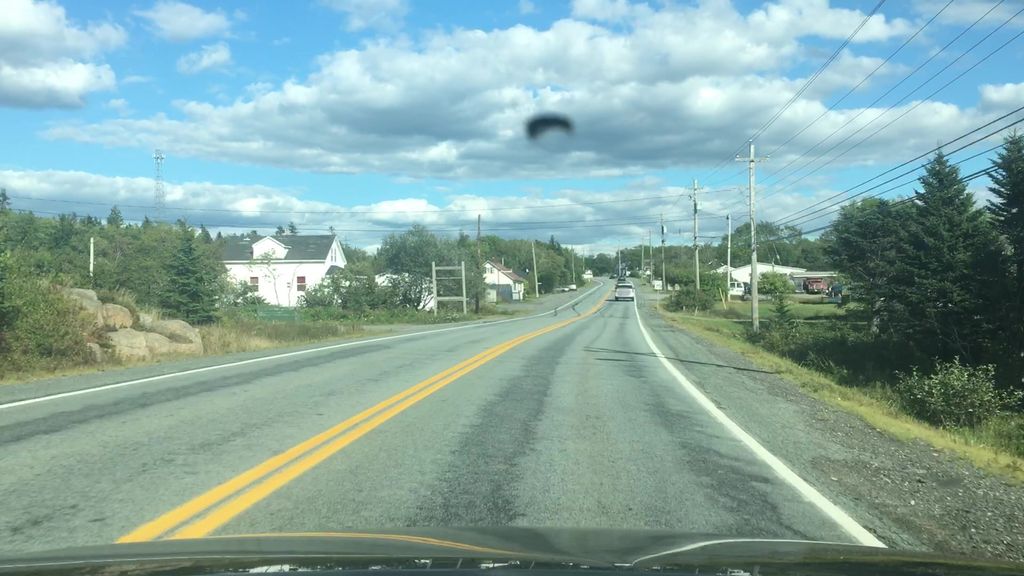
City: halifax